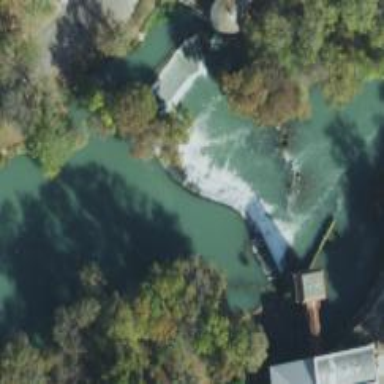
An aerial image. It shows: Weir along the waterway.